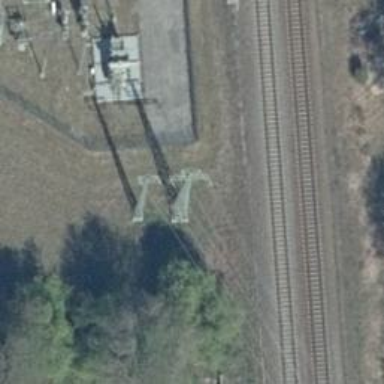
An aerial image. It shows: Power tower.